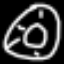
Label: donut